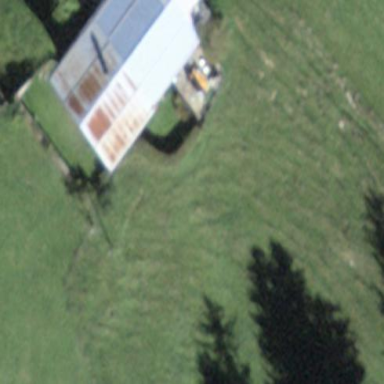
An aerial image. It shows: Farm building.